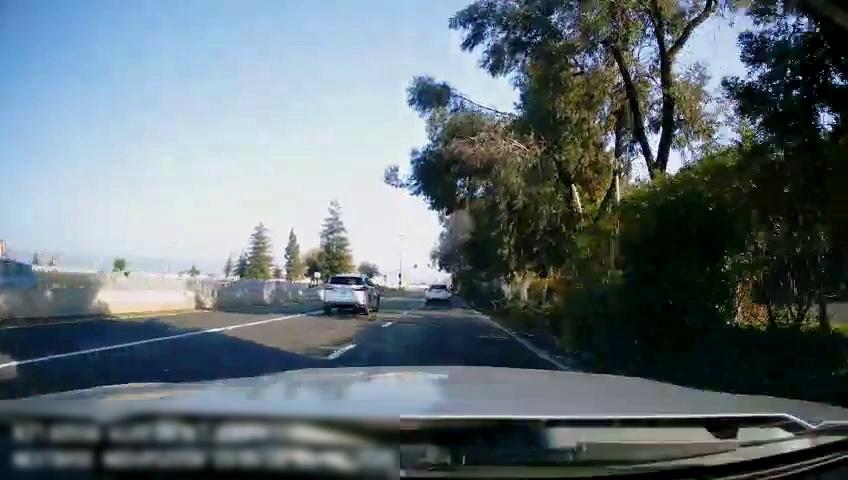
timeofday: Day
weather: Sunny
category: Drivable Space
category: Vehicles | SUV
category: Vehicles | SUV
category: Lanes | Current Lane
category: Lanes | Alternate Lane
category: Lanes | Current Lane
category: Lanes | Alternate Lane